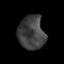
Tissue: prostate
Cell type: T cells
Senescence score: 0.2732
Nuclear area (px): 874
Mean DAPI intensity: 64.779